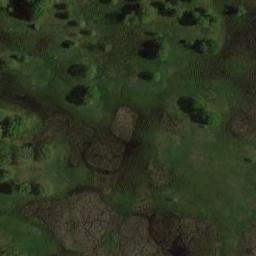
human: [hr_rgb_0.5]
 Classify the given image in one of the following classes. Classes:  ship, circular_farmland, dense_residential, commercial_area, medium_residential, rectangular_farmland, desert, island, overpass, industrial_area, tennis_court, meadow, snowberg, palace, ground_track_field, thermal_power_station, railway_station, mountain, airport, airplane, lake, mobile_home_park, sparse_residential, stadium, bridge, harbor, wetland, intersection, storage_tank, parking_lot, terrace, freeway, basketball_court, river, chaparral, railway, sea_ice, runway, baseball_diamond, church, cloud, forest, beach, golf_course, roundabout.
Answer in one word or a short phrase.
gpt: meadow